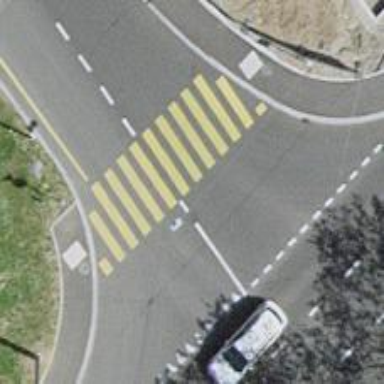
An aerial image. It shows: Zebra crossing on the road.